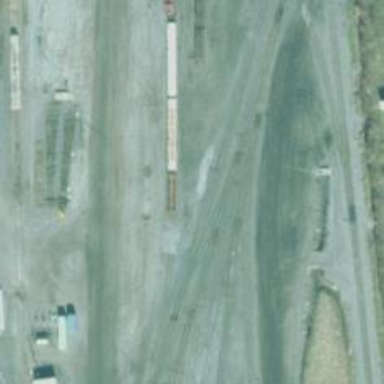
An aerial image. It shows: Railway yard in service.